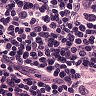
Metastatic tissue present: yes